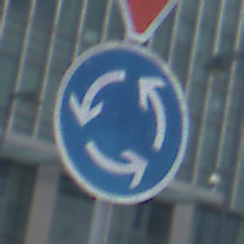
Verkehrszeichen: Kreisverkehr
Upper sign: VorfahrtGewaehren
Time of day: MorningAfternoon
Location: Outdoor (Urban)
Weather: PartlyCloudy
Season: NotSpecified
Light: Natural